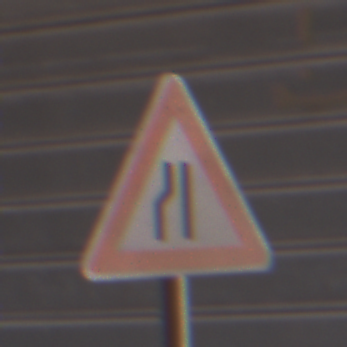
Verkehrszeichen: EinseitigVerengteFahrbahnLinks
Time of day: MorningAfternoon
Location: Outdoor (Urban)
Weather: Clear
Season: NotSpecified
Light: Natural